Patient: sex F, age 57
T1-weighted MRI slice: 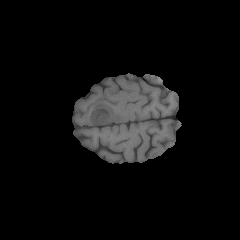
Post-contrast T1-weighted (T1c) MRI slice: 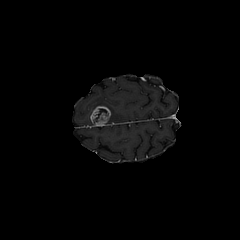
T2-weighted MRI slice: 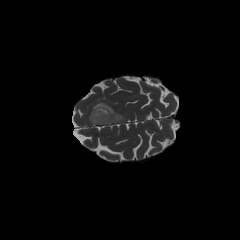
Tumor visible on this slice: yes
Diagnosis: Glioblastoma, IDH-wildtype
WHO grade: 4